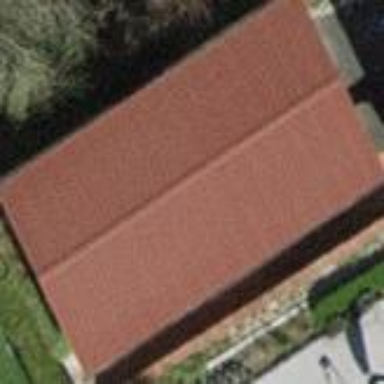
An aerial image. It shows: Garage building.